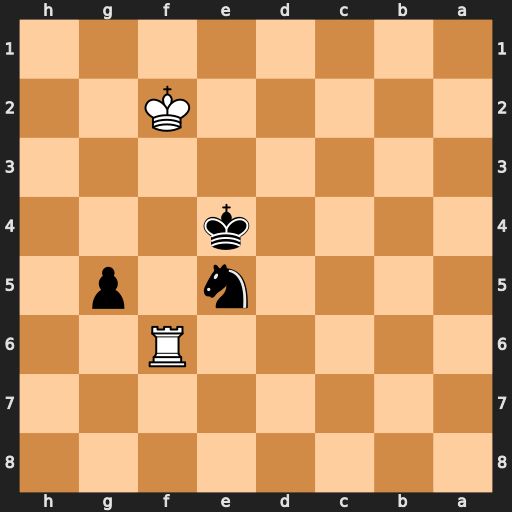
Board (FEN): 8/8/5R2/4n1p1/4k3/8/5K2/8
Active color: b
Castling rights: -
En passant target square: -
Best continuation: Ng4+ Kf1 Nxf6